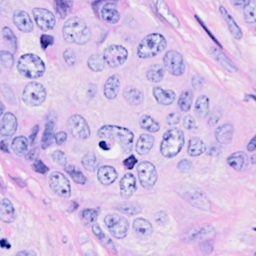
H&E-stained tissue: Breast